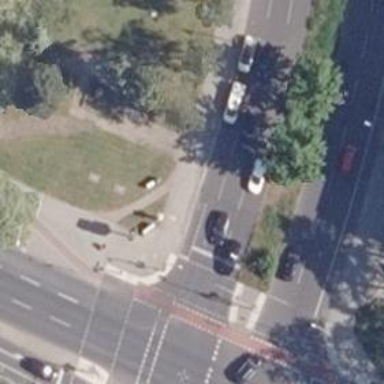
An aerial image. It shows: Taxi stand.